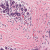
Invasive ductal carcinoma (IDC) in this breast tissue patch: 0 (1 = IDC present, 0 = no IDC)